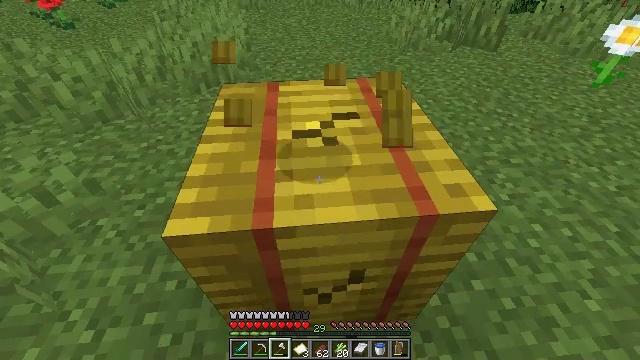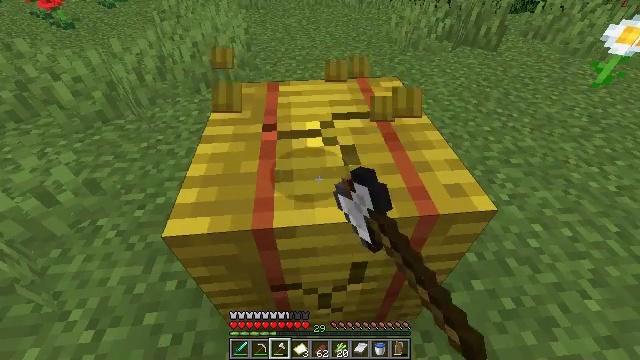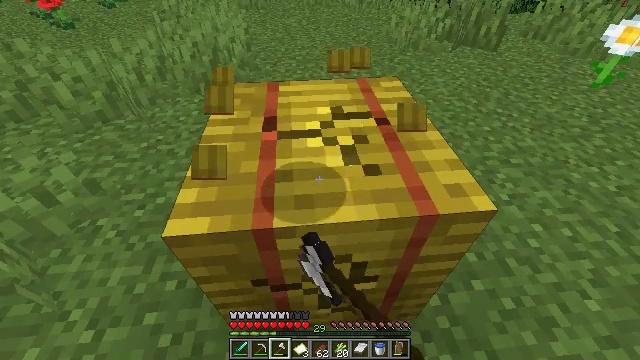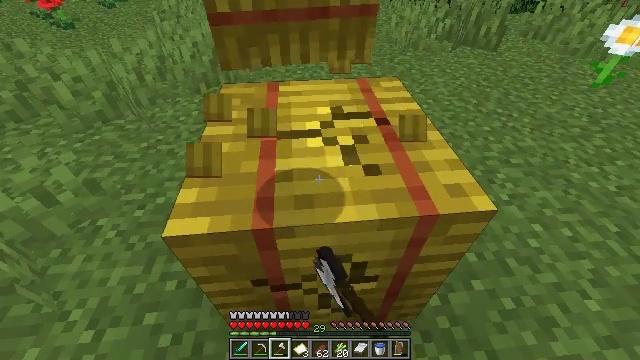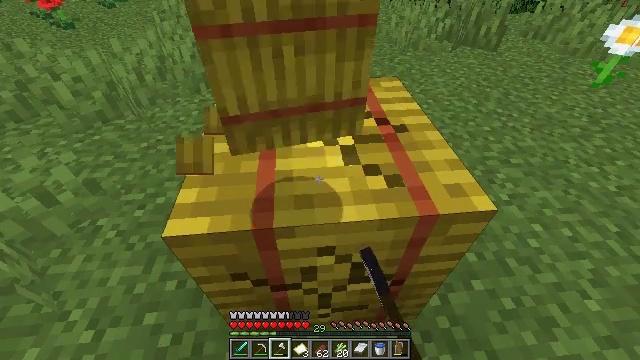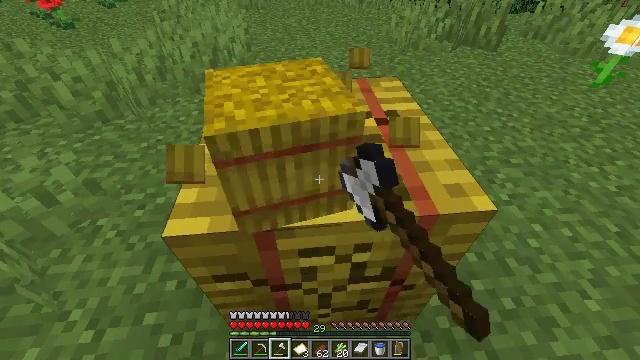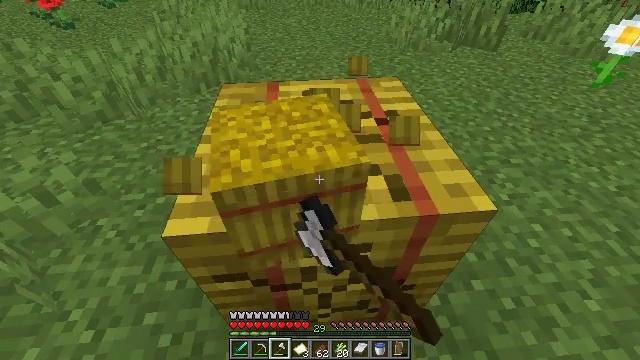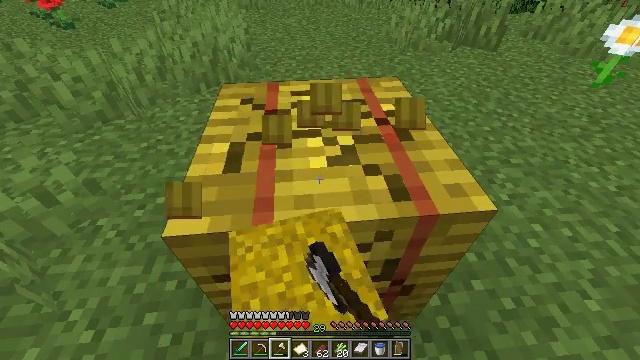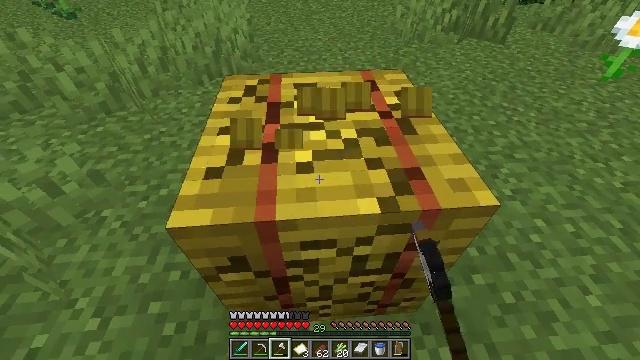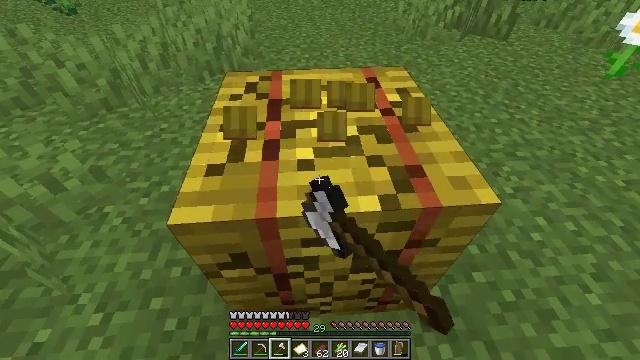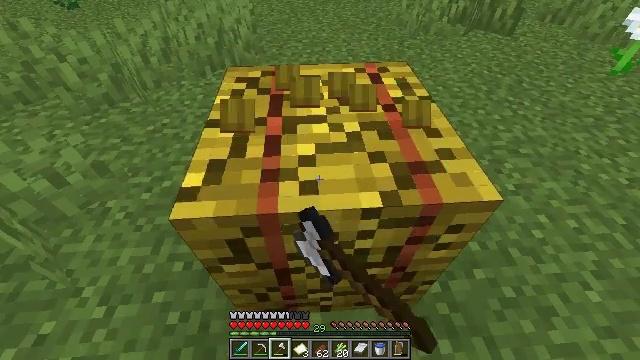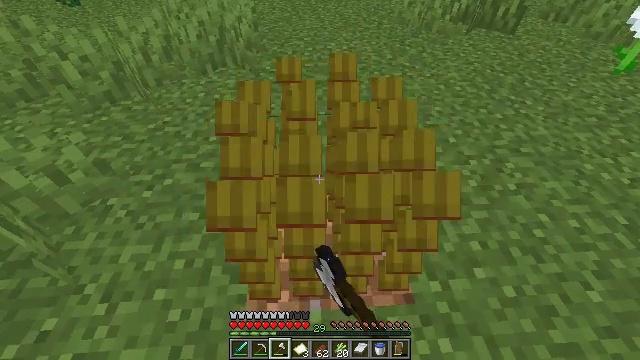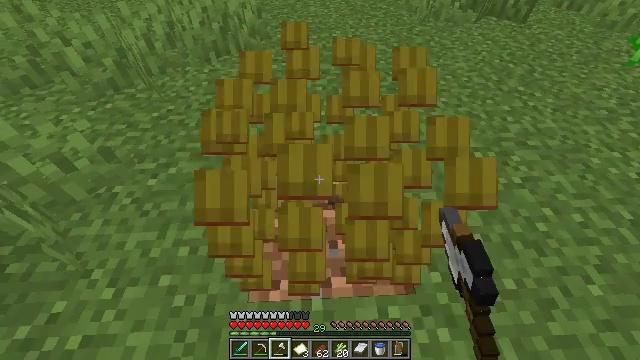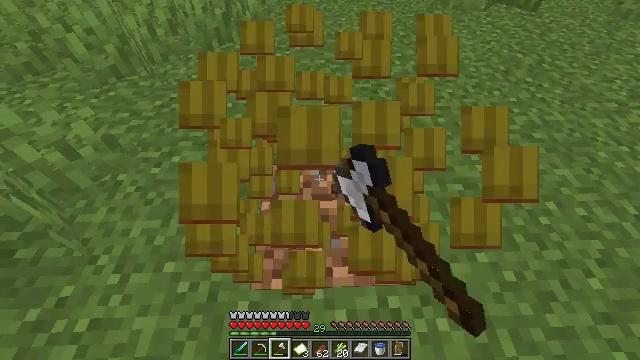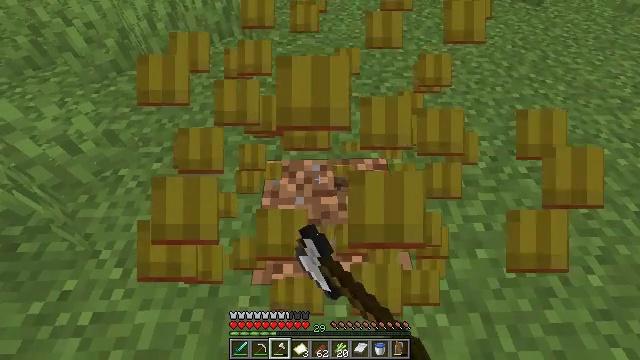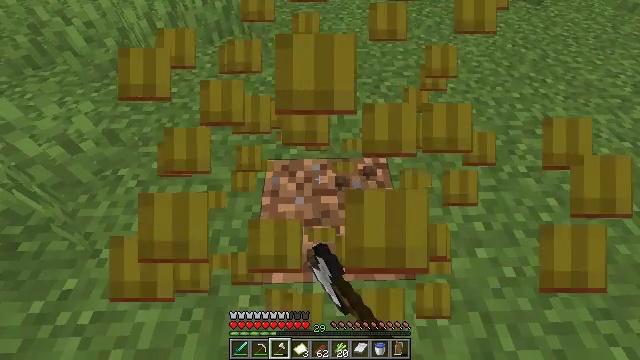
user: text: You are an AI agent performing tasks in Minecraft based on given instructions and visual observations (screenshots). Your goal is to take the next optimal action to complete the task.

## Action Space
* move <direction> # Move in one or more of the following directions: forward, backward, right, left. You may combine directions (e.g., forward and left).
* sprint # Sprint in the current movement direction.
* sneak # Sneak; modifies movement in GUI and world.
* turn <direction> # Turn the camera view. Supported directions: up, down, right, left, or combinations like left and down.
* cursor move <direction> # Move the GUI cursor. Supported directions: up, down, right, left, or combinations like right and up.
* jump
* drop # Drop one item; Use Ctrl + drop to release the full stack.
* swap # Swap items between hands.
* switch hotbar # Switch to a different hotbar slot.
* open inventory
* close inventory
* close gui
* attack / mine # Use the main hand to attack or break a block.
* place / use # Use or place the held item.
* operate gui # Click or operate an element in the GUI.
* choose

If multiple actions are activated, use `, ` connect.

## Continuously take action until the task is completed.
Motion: motion action
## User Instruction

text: Break the hay block to collect it.
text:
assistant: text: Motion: attack / mine
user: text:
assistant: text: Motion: attack / mine
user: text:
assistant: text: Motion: attack / mine
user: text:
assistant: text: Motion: attack / mine
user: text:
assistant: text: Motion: attack / mine
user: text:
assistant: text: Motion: attack / mine
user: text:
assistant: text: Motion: attack / mine
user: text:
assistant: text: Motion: turn down, attack / mine
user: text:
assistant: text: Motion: attack / mine
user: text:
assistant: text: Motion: attack / mine
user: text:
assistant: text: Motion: attack / mine
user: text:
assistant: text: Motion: turn left and down, attack / mine
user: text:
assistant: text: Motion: turn down, attack / mine
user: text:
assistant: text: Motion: attack / mine
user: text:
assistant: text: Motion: attack / mine
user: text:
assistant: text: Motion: attack / mine
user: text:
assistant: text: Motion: turn down
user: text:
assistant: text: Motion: turn left and down
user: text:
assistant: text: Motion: turn left
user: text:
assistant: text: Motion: no_op
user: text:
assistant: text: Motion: turn left
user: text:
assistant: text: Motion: no_op
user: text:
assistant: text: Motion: no_op
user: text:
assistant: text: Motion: no_op
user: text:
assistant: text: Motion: move forward
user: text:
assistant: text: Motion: move forward, turn left
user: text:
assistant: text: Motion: move forward, turn left
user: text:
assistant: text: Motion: move forward, turn left and up
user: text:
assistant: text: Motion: move forward, turn left and up
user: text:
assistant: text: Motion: move forward, turn left and up